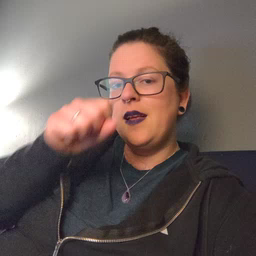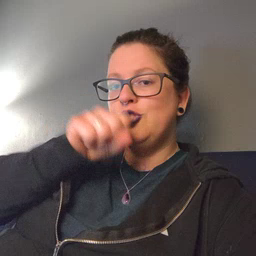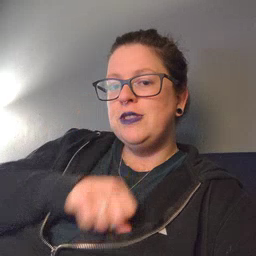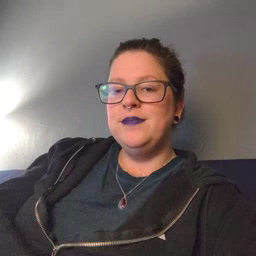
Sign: icecream